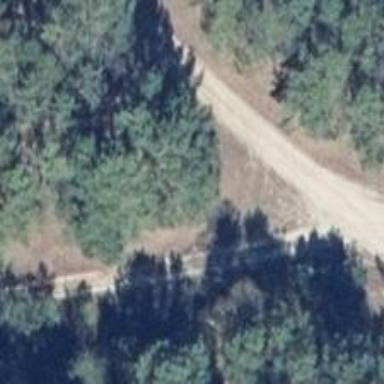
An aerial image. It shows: Dirt track road with grade3 tracktype.